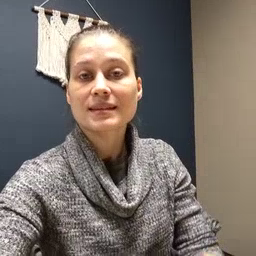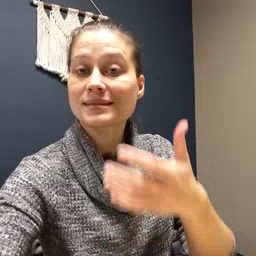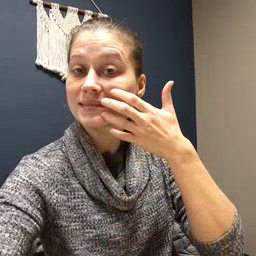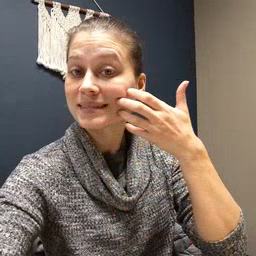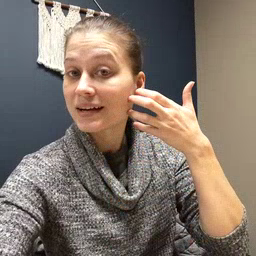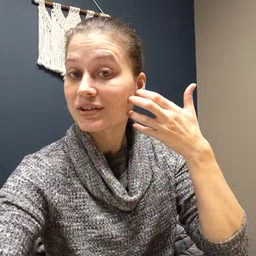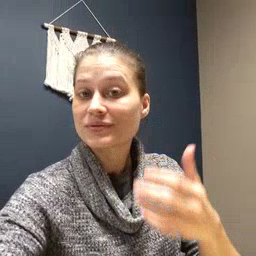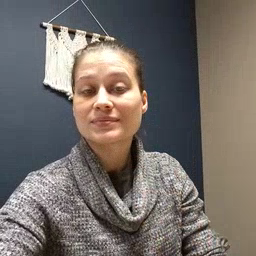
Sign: tiger